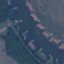
Land use / land cover class: River